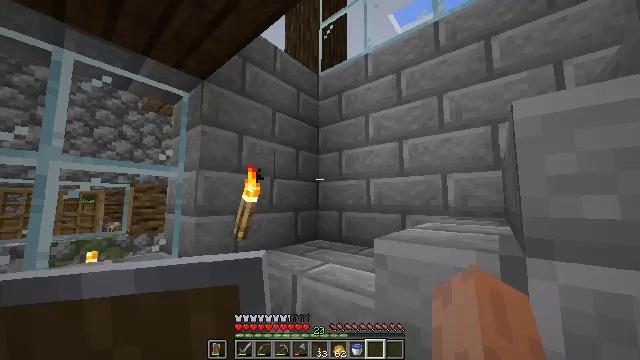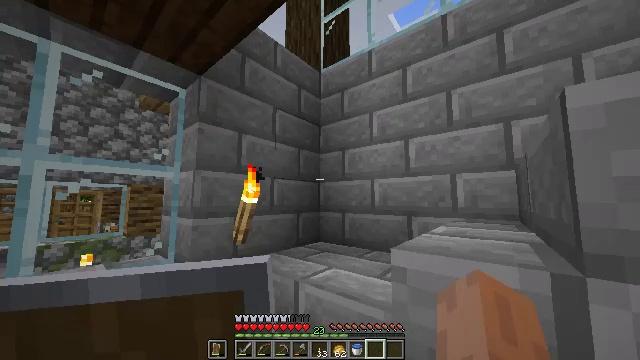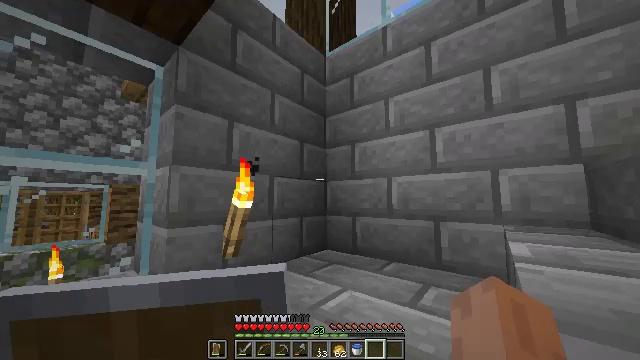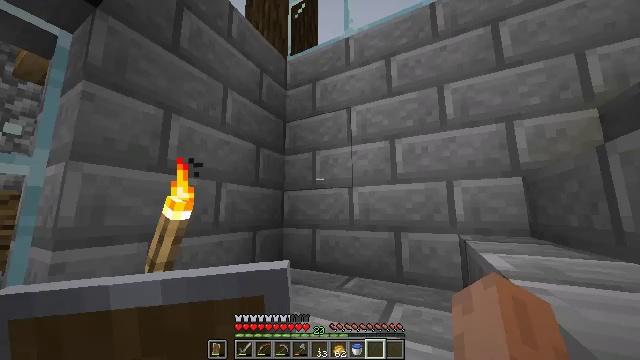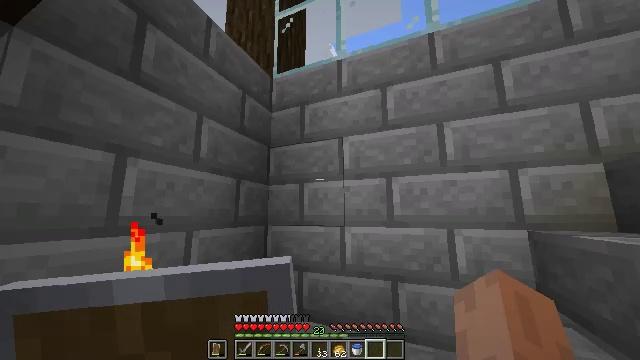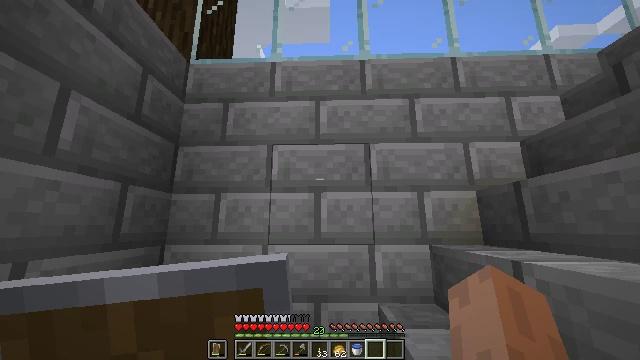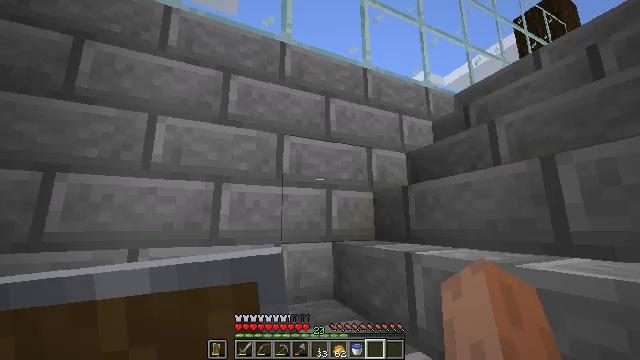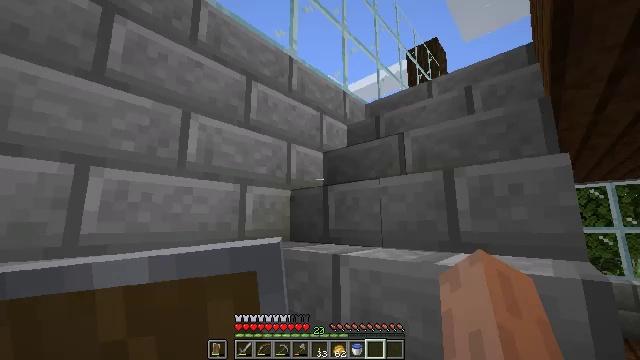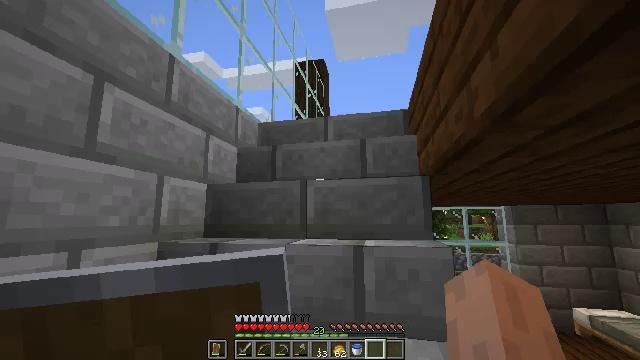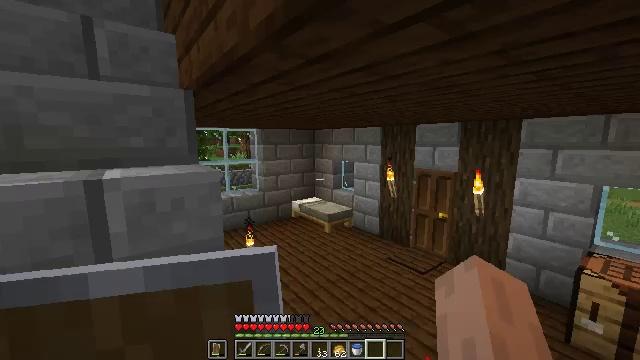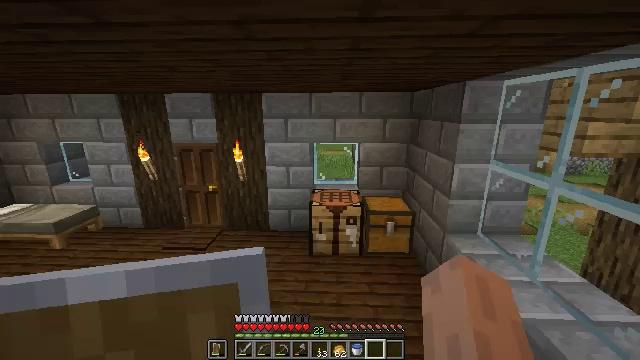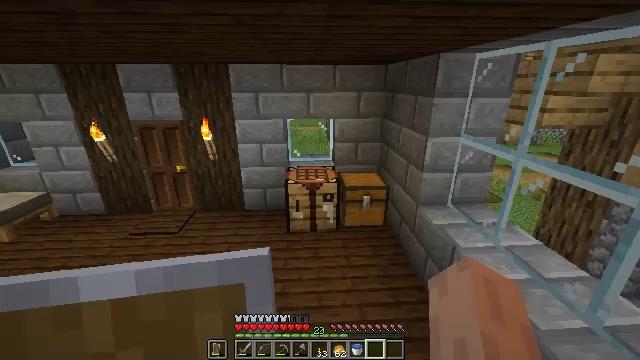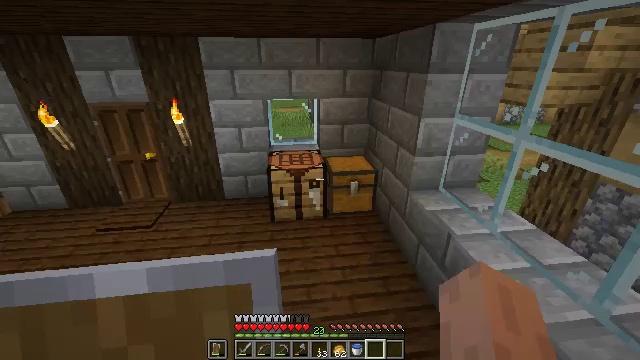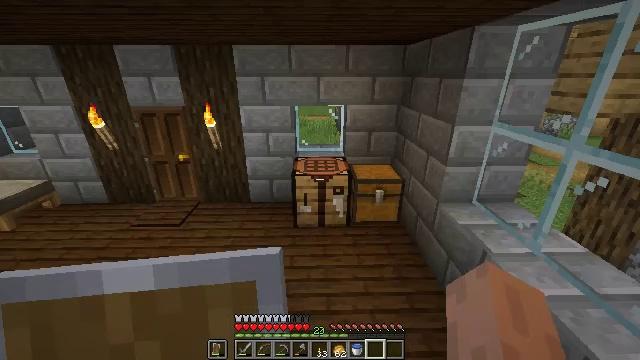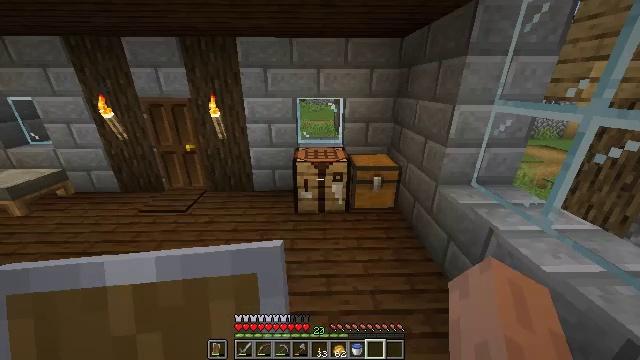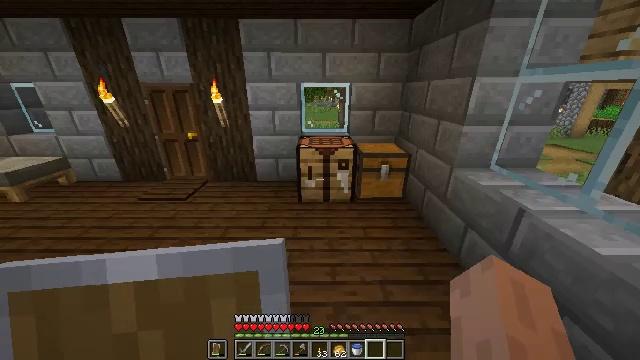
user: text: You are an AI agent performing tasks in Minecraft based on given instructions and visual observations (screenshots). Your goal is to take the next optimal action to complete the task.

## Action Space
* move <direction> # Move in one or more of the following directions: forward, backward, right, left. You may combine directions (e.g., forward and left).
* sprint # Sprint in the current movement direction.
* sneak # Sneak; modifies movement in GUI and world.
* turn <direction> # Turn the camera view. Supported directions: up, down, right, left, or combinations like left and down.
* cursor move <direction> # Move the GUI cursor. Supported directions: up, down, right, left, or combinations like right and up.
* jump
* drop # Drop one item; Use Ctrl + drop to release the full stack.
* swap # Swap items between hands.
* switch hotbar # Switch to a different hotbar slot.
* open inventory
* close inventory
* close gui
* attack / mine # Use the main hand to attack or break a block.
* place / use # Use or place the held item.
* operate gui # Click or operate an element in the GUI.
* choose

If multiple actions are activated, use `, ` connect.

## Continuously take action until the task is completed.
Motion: motion action
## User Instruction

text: Mine stone brick stairs block.
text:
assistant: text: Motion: move forward
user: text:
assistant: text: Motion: move forward
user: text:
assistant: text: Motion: move forward, turn right and up
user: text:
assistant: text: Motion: move forward, turn right
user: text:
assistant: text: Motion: move forward and move left, turn right and up
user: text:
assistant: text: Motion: move forward and move left, turn right
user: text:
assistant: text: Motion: move forward and move left, turn right and down
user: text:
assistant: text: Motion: move forward, turn right
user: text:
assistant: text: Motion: move forward, turn right and down
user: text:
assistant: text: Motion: move forward, turn right and down
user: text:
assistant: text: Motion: move forward, turn right and down
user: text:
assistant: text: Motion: move forward, sprint, turn right and down
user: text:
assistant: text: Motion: move forward, sprint, turn left and up
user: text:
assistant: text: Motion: move forward
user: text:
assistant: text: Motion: move forward, turn left
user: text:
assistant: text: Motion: move forward and move left, turn left and up
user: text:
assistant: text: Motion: move forward and move left, turn left and up
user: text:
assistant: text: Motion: move forward, turn left and up
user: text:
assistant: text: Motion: move forward
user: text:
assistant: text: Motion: move forward
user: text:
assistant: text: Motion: move forward
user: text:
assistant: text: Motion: move forward
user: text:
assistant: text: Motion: move forward, turn up
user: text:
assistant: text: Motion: move forward and move left, turn right and up
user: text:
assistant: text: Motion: move forward and move left, turn right and up
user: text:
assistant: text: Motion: move forward and move left, turn right and up
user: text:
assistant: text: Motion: move forward and move left, turn right
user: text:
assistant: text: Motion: move forward
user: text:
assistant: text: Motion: move forward
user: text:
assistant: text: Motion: move forward, use / place